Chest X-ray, PA view. Patient: 54 years old, sex F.
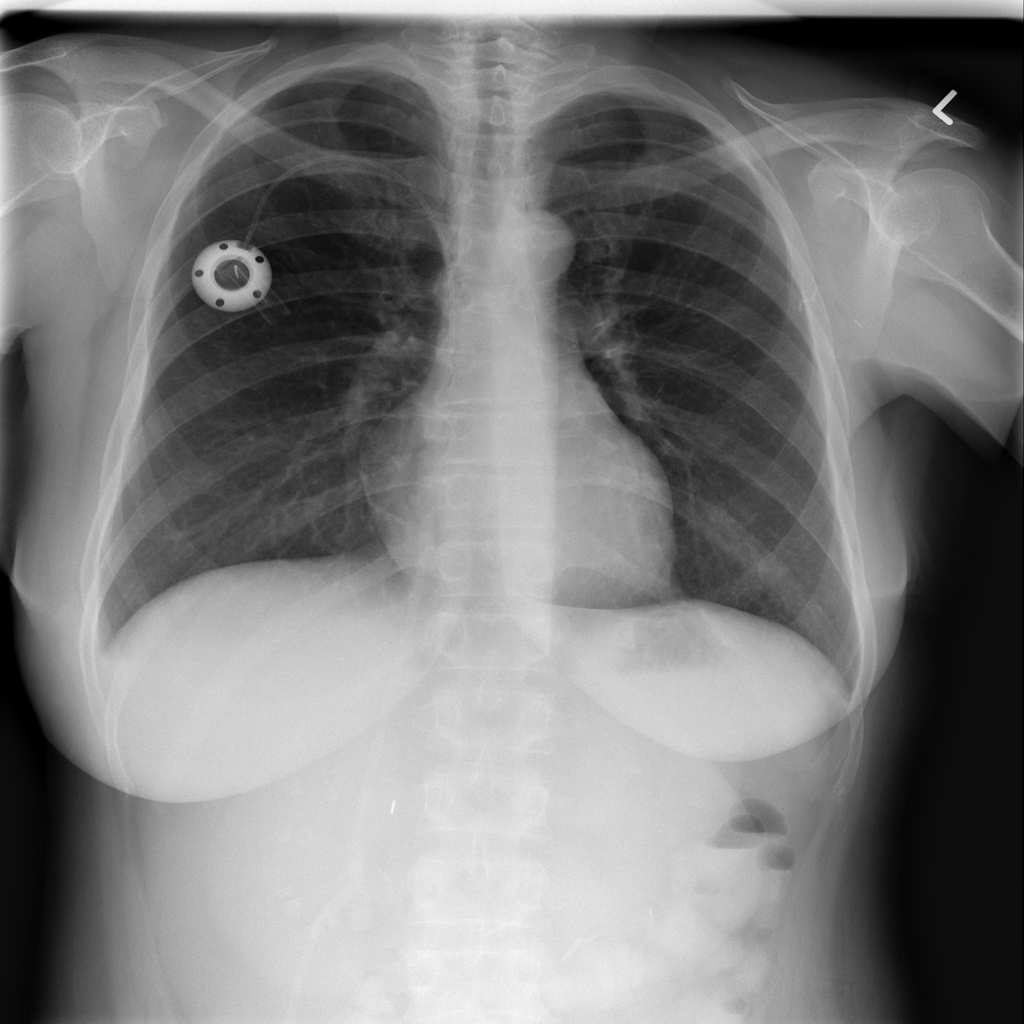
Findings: No Finding